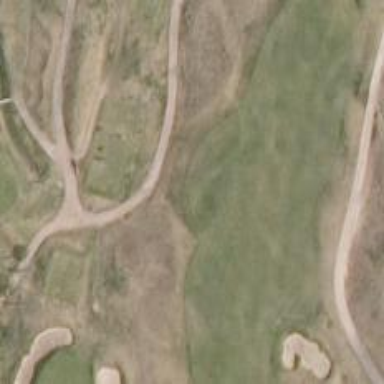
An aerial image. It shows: Path used for both walking and golf.